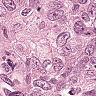
Metastatic tissue present: yes